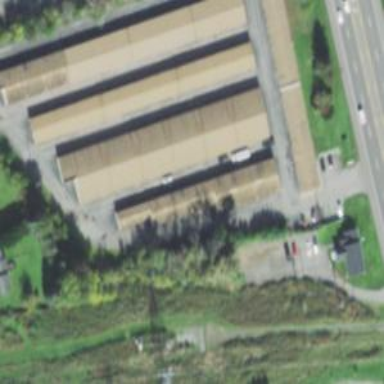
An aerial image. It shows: Industrial area with storage rental shop known as Public Storage.